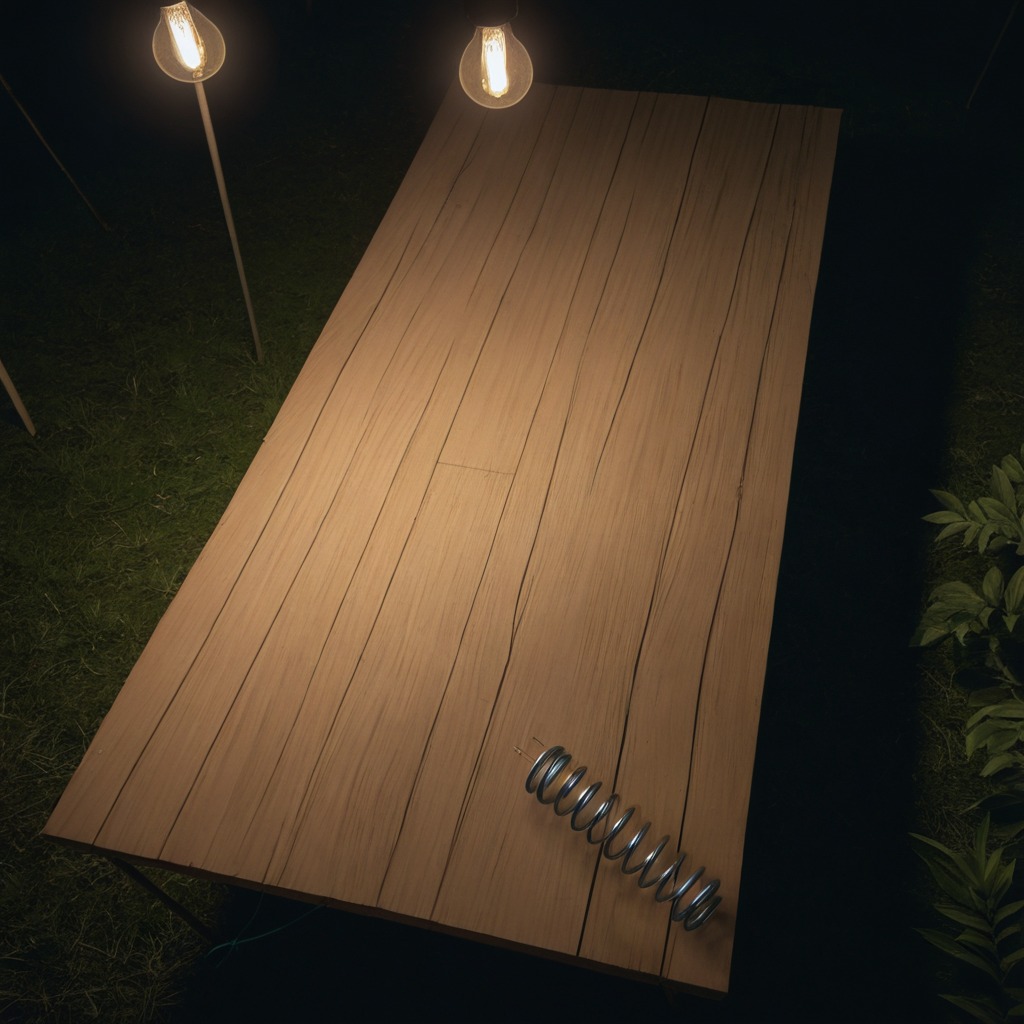
A coiled metal spring is lying on a wooden table inside a jungle field workshop tent at night.